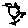
Label: bird